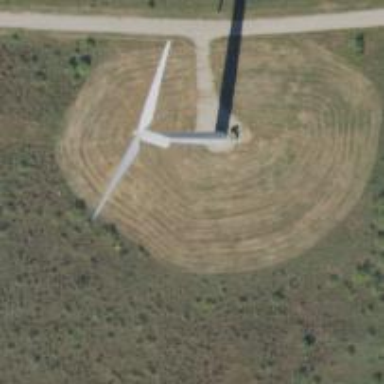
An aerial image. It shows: Wind turbine generator that utilizes wind as its source for generating electricity. It is of the horizontal axis type.